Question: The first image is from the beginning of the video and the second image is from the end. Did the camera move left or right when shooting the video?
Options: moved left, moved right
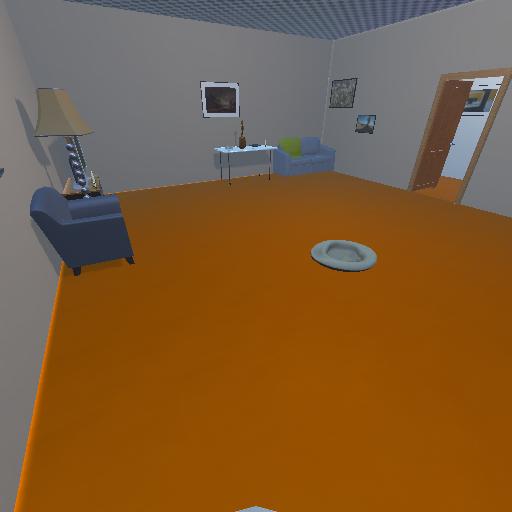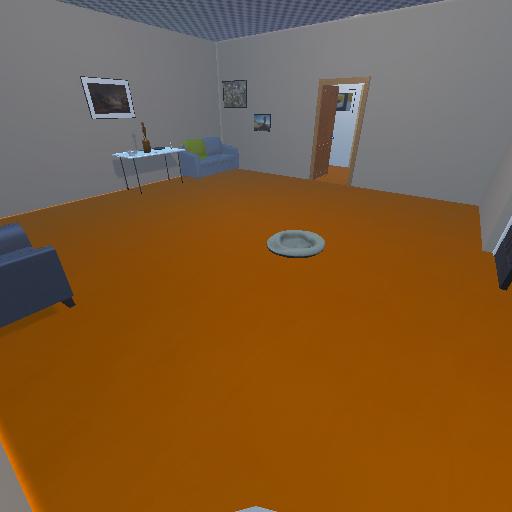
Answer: moved left